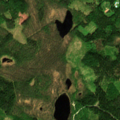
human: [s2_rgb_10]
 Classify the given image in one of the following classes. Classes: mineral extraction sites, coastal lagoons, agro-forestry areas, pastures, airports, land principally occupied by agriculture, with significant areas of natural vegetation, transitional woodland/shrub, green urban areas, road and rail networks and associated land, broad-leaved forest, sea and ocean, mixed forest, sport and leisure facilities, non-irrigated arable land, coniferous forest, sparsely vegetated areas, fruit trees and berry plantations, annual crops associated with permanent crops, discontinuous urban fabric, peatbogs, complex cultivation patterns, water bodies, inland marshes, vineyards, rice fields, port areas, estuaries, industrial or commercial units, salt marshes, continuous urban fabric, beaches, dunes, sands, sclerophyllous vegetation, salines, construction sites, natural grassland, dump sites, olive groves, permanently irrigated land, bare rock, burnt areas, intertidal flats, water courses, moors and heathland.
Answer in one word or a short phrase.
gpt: broad-leaved forest, coniferous forest, mixed forest, transitional woodland/shrub